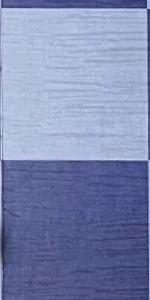
Label: Empty